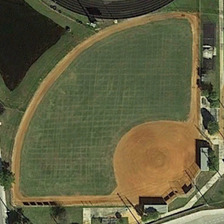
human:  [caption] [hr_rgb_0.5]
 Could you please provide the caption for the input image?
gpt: here is a bright green baseball field with a dark green pond and runway of playground nearby .

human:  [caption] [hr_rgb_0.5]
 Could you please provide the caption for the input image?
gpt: here is a bright green baseball field with a dark green pond and runway of playground nearby .

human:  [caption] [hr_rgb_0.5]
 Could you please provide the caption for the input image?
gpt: a baseball field is surrounded by several trees and roads .

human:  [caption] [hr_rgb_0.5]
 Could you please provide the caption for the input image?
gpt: a baseball field is surrounded by several trees and roads .

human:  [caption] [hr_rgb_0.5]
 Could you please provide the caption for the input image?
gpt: a baseball field is surrounded by several trees and roads .